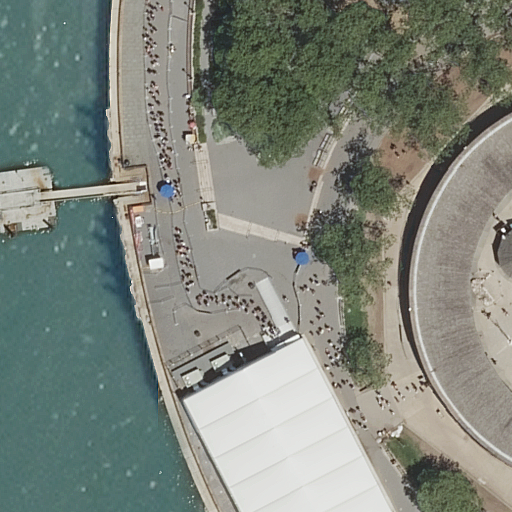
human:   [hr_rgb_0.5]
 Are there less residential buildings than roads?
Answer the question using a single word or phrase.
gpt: yes

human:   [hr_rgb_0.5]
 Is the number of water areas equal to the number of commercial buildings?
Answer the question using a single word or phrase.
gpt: no

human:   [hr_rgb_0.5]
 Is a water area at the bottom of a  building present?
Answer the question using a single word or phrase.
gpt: yes

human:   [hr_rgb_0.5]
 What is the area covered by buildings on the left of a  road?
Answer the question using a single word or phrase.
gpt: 522m2

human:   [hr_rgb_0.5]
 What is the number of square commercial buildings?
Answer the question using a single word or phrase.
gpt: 0

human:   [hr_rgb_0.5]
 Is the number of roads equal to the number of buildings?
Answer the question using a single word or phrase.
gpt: no

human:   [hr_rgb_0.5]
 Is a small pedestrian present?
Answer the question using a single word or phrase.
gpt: yes

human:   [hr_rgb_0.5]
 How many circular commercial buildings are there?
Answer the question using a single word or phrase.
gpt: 0

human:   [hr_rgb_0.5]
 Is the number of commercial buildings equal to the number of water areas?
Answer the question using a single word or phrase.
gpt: no

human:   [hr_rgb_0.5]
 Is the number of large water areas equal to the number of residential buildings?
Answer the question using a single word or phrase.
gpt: no

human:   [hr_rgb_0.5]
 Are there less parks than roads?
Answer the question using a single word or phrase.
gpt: no

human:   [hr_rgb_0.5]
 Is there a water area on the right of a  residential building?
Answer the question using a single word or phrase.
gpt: no

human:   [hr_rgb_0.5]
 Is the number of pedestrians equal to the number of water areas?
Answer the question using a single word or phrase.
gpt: no

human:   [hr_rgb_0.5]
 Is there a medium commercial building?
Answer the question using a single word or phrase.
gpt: no

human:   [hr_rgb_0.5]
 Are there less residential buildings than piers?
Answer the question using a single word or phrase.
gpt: no

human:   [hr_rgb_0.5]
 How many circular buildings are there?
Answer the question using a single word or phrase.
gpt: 0

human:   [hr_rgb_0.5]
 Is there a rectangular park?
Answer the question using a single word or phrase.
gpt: yes

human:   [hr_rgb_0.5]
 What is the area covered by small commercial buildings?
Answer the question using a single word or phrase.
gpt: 0m2

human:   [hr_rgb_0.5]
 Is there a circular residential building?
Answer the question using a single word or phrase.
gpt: no

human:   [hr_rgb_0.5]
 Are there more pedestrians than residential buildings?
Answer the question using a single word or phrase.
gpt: yes

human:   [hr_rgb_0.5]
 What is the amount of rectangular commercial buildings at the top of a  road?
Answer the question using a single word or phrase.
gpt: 0

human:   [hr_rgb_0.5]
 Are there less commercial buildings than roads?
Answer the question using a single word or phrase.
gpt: yes

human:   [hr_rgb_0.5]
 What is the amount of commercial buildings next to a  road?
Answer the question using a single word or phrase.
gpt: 0

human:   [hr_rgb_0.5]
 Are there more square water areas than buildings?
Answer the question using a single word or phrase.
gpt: no

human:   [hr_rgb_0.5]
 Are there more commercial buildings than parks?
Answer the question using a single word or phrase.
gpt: no

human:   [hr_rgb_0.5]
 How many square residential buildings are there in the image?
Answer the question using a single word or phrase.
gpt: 0

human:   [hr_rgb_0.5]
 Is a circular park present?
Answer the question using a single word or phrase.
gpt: no

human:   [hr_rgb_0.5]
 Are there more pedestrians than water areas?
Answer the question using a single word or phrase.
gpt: yes

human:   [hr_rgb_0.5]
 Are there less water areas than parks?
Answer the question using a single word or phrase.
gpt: yes

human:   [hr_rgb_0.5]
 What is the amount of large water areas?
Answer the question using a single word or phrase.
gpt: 1

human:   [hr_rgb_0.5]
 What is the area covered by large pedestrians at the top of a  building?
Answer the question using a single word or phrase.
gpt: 4512m2

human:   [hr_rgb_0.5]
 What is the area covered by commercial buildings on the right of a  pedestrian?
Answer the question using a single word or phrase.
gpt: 0m2

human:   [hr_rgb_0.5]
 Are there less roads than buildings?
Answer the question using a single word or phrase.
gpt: no

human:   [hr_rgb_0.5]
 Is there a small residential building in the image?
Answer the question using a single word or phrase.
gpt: yes

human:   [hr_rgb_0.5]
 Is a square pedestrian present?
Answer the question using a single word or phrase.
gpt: no

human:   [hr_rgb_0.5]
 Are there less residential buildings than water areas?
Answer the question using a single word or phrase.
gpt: no